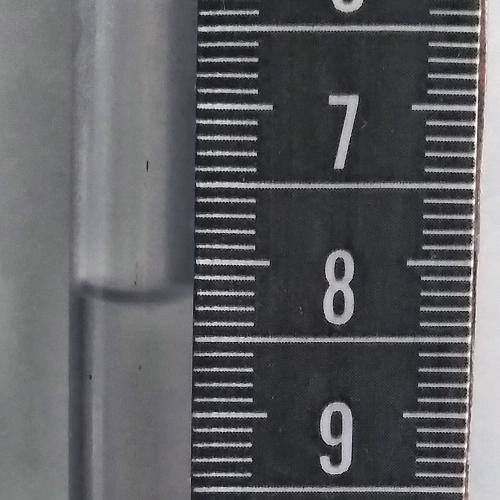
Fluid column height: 8.2 cm